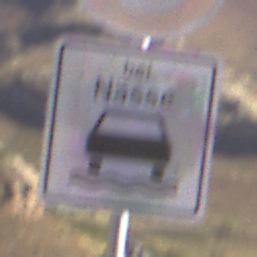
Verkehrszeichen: BeiNaesse
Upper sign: Geschwindigkeit130
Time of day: MorningAfternoon
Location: Outdoor (Nature)
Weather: Clear
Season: NotSpecified
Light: Natural